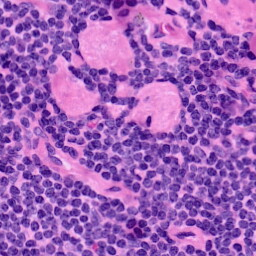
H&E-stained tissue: LymphNode